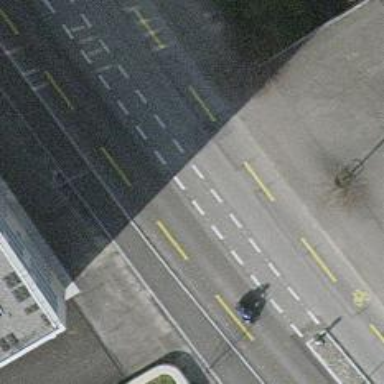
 along with designated lanes for cycling."